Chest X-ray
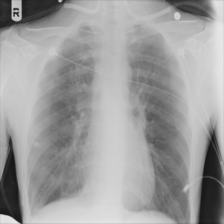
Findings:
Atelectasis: negative
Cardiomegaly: negative
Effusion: negative
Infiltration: negative
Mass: negative
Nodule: negative
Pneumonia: negative
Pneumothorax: negative
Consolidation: negative
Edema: negative
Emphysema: negative
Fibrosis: negative
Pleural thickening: negative
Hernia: negative